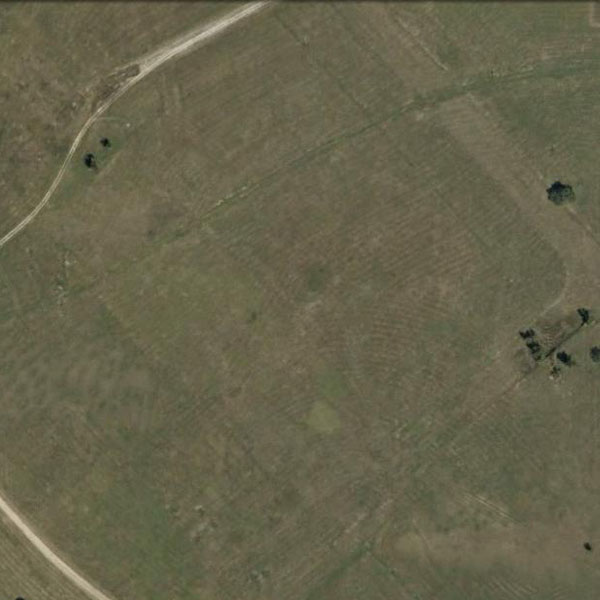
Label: Meadow